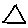
Label: triangle